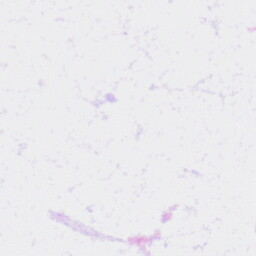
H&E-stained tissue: Liver